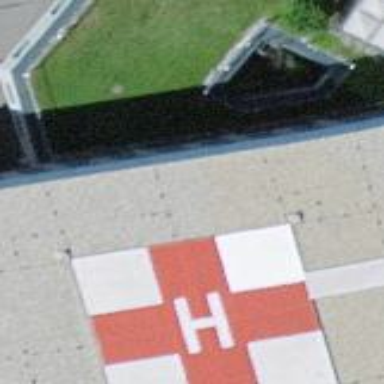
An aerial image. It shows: Image of helipad at airport.